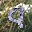
Label: 9